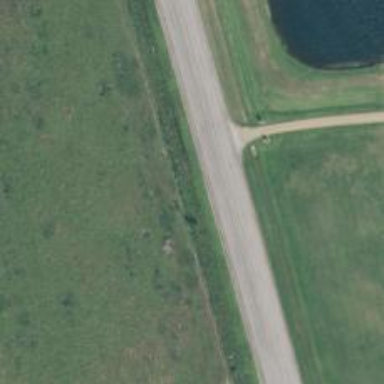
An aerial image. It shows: Secondary road.